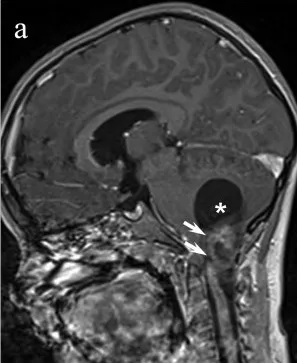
Sagittal contrast-enhanced T1-weighted.
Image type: radiology (mri)